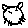
Label: cat